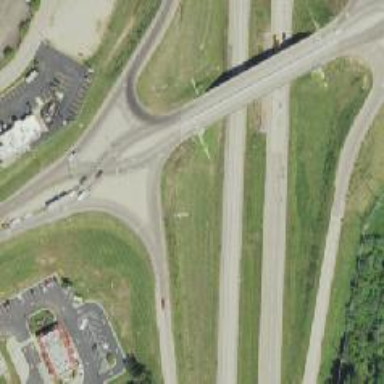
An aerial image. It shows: Motorway link with Diverging Diamond Interchange (DDI) junction.